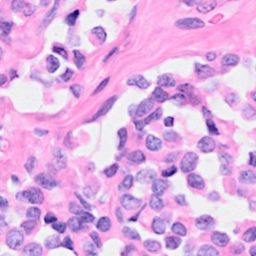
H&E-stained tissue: Breast